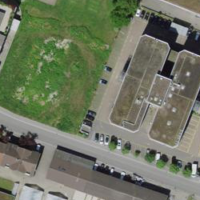
EUNIS habitat code: 54
Species observed at this site:
Salvia pratensis